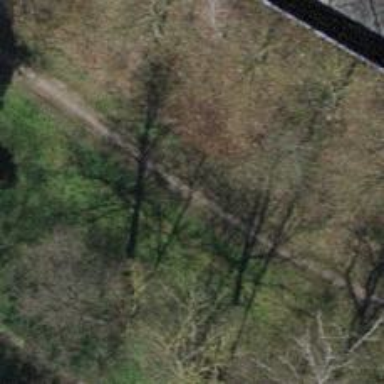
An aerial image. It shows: Grass path.